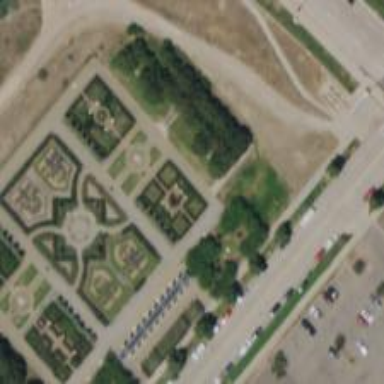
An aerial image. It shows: Flowerbed that is used for landscaping or gardening purposes.